Field crop: maize
Growth stage: 2
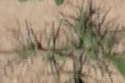
Species: salsola